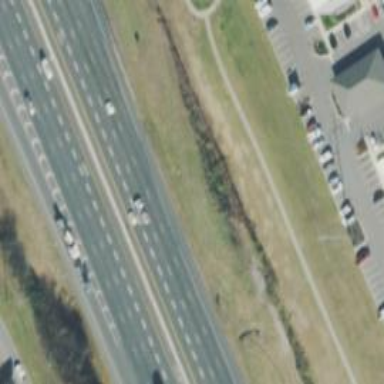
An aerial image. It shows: Motorway junction.